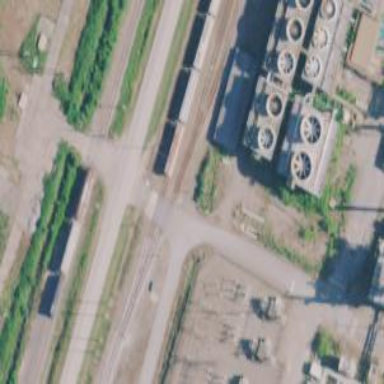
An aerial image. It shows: Level crossing along the railway.